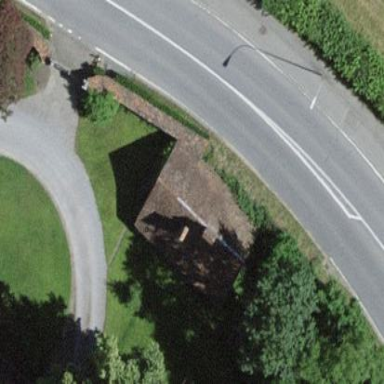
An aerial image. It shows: Bakehouse building.